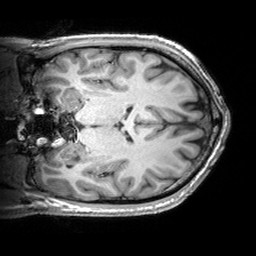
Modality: T1w
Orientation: coronal
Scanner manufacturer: siemens
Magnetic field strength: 3 T
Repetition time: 2.53 s
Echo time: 0.00299 s